Question: I have developed book index store in which I'mm storing books, index and tags.
I have done everything data display query and other basic functionality now I want to create CSS structure that behave like original page index.
I m attaching one snapshot for reference.

Do you guys have any idea that how to create such data display using 'HTML5' and 'CSS'.
Below is the HTML i have tried but don't know how to add css for that.
'''
<div class="row-fluid">
<div class="span2 well">
</div>
<div class="span5 well">
<div>
<div class="span12 text-center"> - A - </div>
<div class="offset1">
<h4>Adding</h4>
</div>
<div class="span12 pull-left">Tyler Cherry</div><div class="offset2"> 42 (This is the third index i have added to see if its working.)</div><div class="clearfix"></div><div class="span12 pull-left">Caldwell Atkinson</div><div class="offset2"> 42 (This is the third index i have added to see if its working.)</div><div class="clearfix"></div>
<div class="offset1">
<h4>Apples</h4>
</div>
<div class="span12 pull-left">Asher Hooper</div><div class="offset2"> 12 (health is wealth), 25 (second indexes edited)</div><div class="clearfix"></div><div class="span12 pull-left">ABC</div><div class="offset2"> 12 (health is wealth)</div><div class="clearfix"></div><div class="span12 pull-left">Baker Watts</div><div class="offset2"> 12 (health is wealth)</div><div class="clearfix"></div> <div class="span12 text-center"> - E - </div>
<div class="offset1">
<h4>Eight</h4>
</div>
<div class="span12 pull-left">Asher Hooper</div><div class="offset2"> 25 (second indexes edited)</div><div class="clearfix"></div> <div class="span12 text-center"> - F - </div>
<div class="offset1">
<h4>Farming</h4>
</div>
<div class="span12 pull-left">Asher Hooper</div><div class="offset2"> 12 (health is wealth), 25 (second indexes edited)</div><div class="clearfix"></div><div class="span12 pull-left">ABC</div><div class="offset2"> 12 (health is wealth)</div><div class="clearfix"></div><div class="span12 pull-left">Baker Watts</div><div class="offset2"> 12 (health is wealth)</div><div class="clearfix"></div> <div class="span12 text-center"> - H - </div>
<div class="offset1">
<h4>Happy Coding</h4>
</div>
<div class="span12 pull-left">Asher Hooper</div><div class="offset2"> 12 (health is wealth)</div><div class="clearfix"></div><div class="span12 pull-left">ABC</div><div class="offset2"> 12 (health is wealth)</div><div class="clearfix"></div><div class="span12 pull-left">Baker Watts</div><div class="offset2"> 12 (health is wealth)</div><div class="clearfix"></div>
<div class="offset1">
<h4>Health</h4>
</div>
<div class="span12 pull-left">Asher Hooper</div><div class="offset2"> 12 (health is wealth)</div><div class="clearfix"></div><div class="span12 pull-left">ABC</div><div class="offset2"> 12 (health is wealth)</div><div class="clearfix"></div><div class="span12 pull-left">Baker Watts</div><div class="offset2"> 12 (health is wealth)</div><div class="clearfix"></div><div class="span12 pull-left">Tyler Cherry</div><div class="offset2"> 42 (This is the third index i have added to see if its working.)</div><div class="clearfix"></div><div class="span12 pull-left">Caldwell Atkinson</div><div class="offset2"> 42 (This is the third index i have added to see if its working.)</div><div class="clearfix"></div> <div class="span12 text-center"> - L - </div>
<div class="offset1">
<h4>Law Of Attraction</h4>
</div>
<div class="span12 pull-left">Asher Hooper</div><div class="offset2"> 12 (health is wealth), 25 (second indexes edited)</div><div class="clearfix"></div><div class="span12 pull-left">ABC</div><div class="offset2"> 12 (health is wealth)</div><div class="clearfix"></div><div class="span12 pull-left">Baker Watts</div><div class="offset2"> 12 (health is wealth)</div><div class="clearfix"></div> <div class="span12 text-center"> - P - </div>
<div class="offset1">
<h4>Passion</h4>
</div>
<div class="span12 pull-left">Asher Hooper</div><div class="offset2"> 12 (health is wealth), 25 (second indexes edited)</div><div class="clearfix"></div><div class="span12 pull-left">ABC</div><div class="offset2"> 12 (health is wealth)</div><div class="clearfix"></div><div class="span12 pull-left">Baker Watts</div><div class="offset2"> 12 (health is wealth)</div><div class="clearfix"></div> <div class="span12 text-center"> - S - </div>
<div class="offset1">
<h4>Seven</h4>
</div>
<div class="span12 pull-left">Asher Hooper</div><div class="offset2"> 25 (second indexes edited)</div><div class="clearfix"></div>
<div class="offset1">
<h4>Success</h4>
</div>
<div class="span12 pull-left">Asher Hooper</div><div class="offset2"> 25 (second indexes edited)</div><div class="clearfix"></div> <div class="span12 text-center"> - U - </div>
<div class="offset1">
<h4>User</h4>
</div>
<div class="span12 pull-left">Asher Hooper</div><div class="offset2"> 25 (second indexes edited)</div><div class="clearfix"></div> </div>
</div>
<div class="span5 well">
</div>
</div>
'''
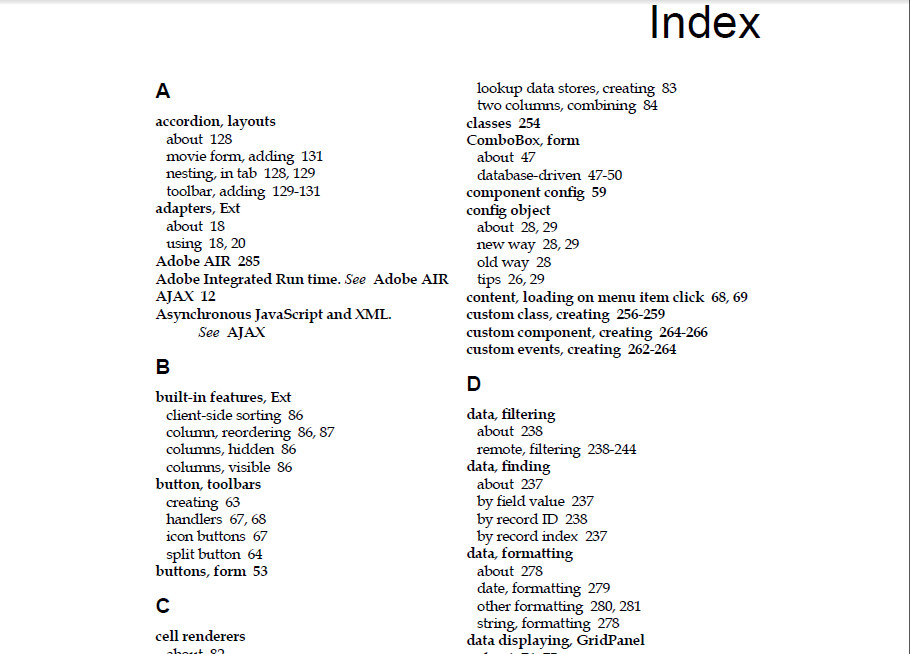
Answer: what about using definition list ?
<URL>
'''
<h1>Index</h1>
<section>
<h2>A</h2>
<dl>
<dt>accordion,layouts</dt>
<dd><a href="">about 128</a></dd>
<dd><a href="">movie form,adding 13</a>1</dd>
<dd><a href="">nesting, in tab 128,12</a>9</dd>
</dt>
<dl>
<dt>Adapters, Ext.</dt>
<dd><a href="">about 18</a</dd>
<dd><a href="">using 18, 20</a</dd>
</dl>
<!-- and so on -->
'''
And links, so it turns to be usefull too :) like one does tag clouds .